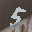
Label: 5